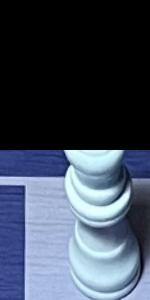
Label: King_White